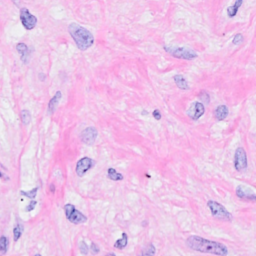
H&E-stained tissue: Breast